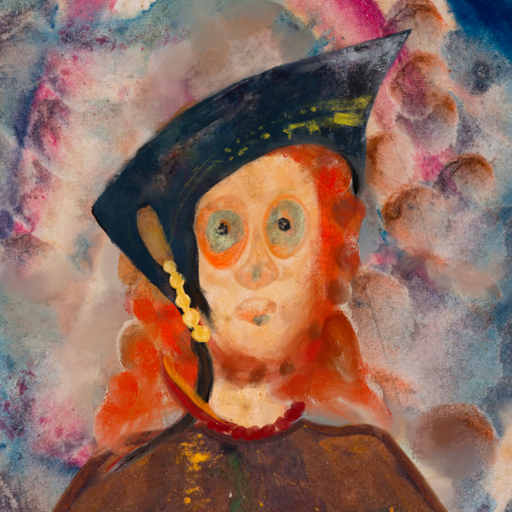
Background: Rupkatha, Head And Neck Front: Childish, Face Front: Childish, Bust: Comrade, Hair Front: Rupkatha, Head Accessory: Irani, Second Necklace: Blank, Necklace: Pipe, Baby: Blank